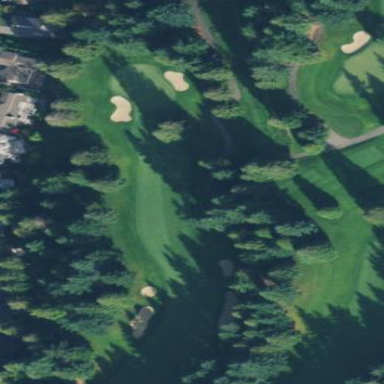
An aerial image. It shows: Grassy area designated as golf fairway.